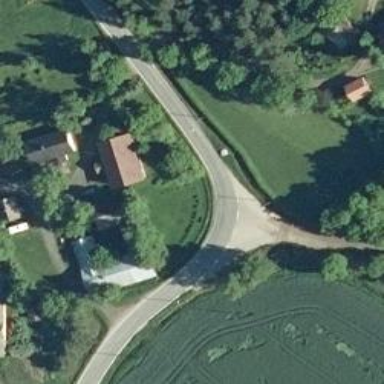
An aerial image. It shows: Asphalt road classified as tertiary.